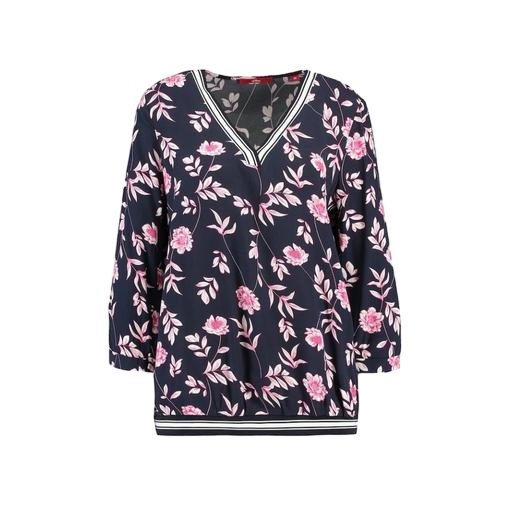
blue printed v-neck top only macy, blue floral-printed blouse, blue floral-print shirt, white background